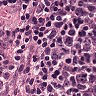
Metastatic tissue present: yes